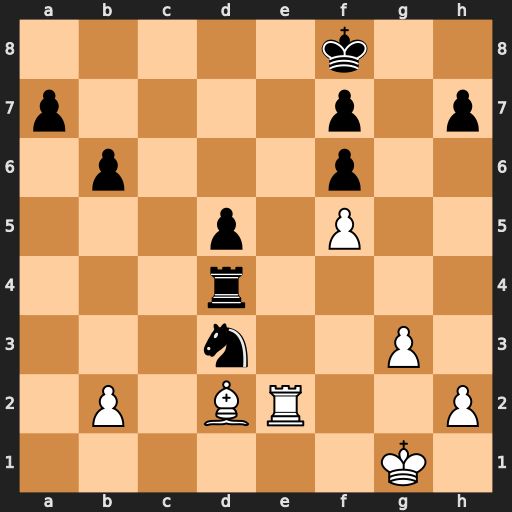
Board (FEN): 5k2/p4p1p/1p3p2/3p1P2/3r4/3n2P1/1P1BR2P/6K1
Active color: w
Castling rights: -
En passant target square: -
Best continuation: Bh6+ Kg8 Re8#